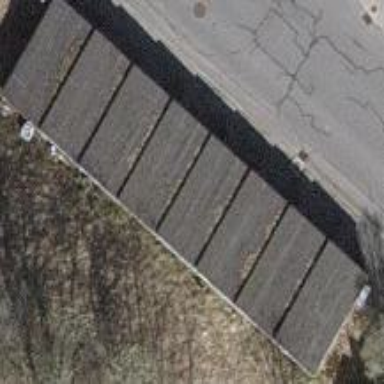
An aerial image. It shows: Group of garages.